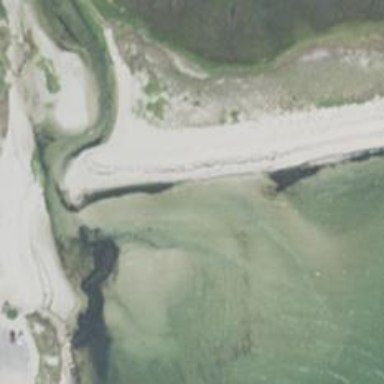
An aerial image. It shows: Sandy beach area affected by tides.